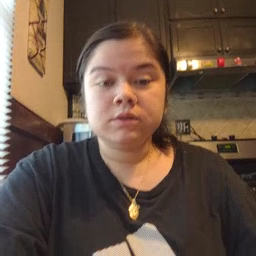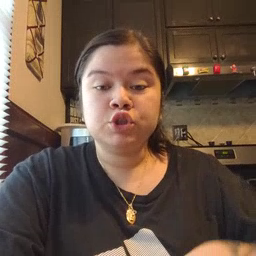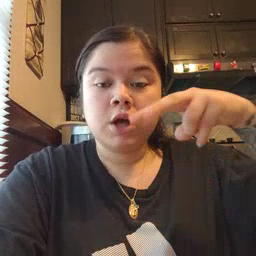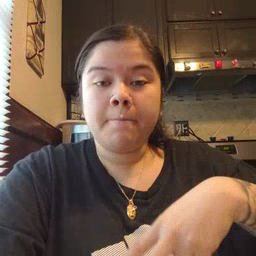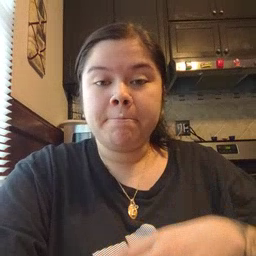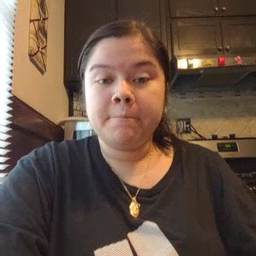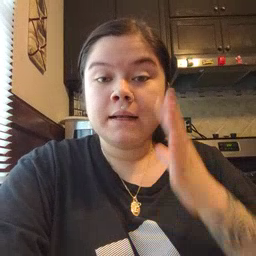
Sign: jump